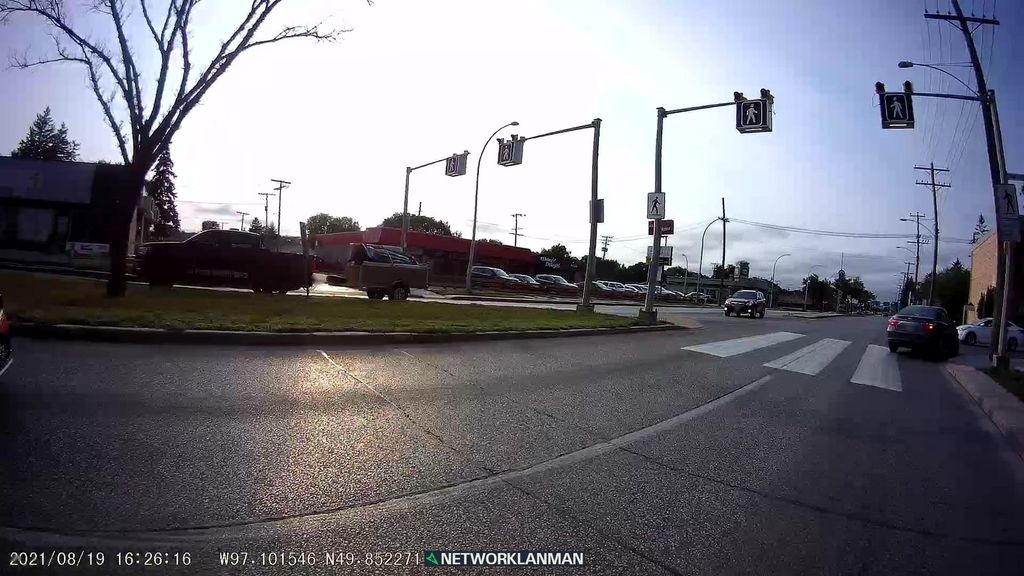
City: winnipeg